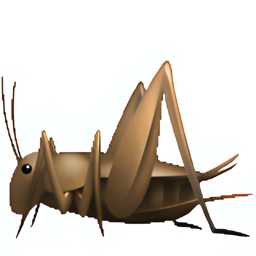
Name: cricket
Emoji: 🦗
Group: Animals & Nature
Sub-group: animal-bug